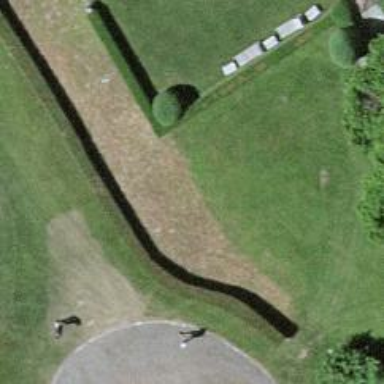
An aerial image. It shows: Hedge acting as barrier.